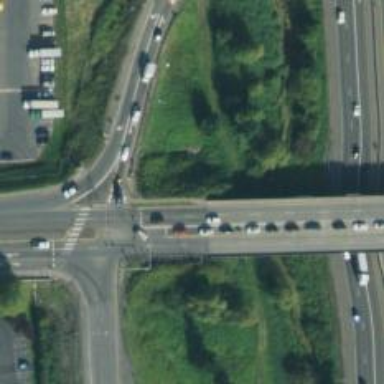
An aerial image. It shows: Primary highway crossing over bridge.